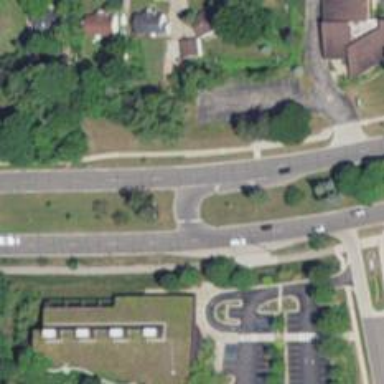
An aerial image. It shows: Secondary link road with asphalt surface.